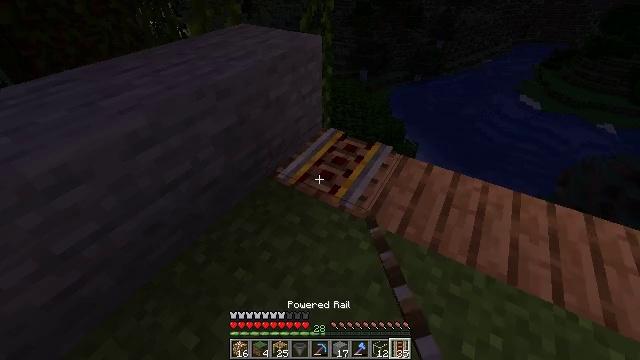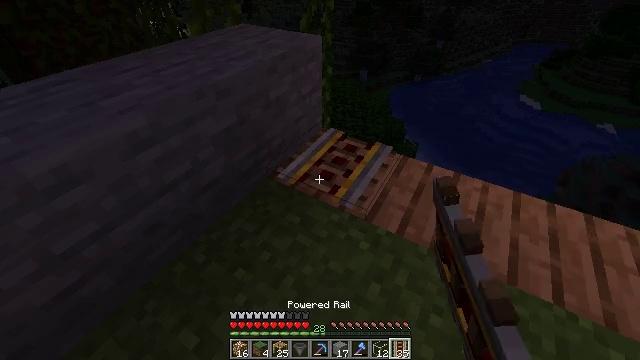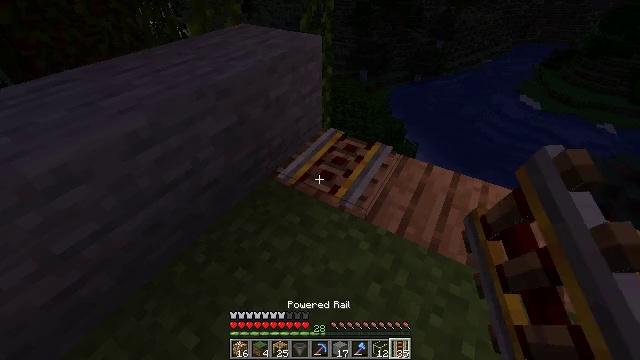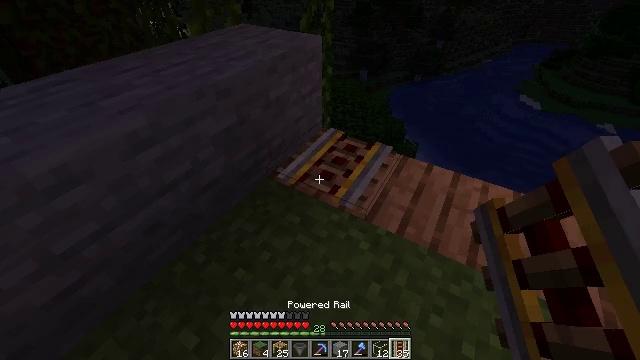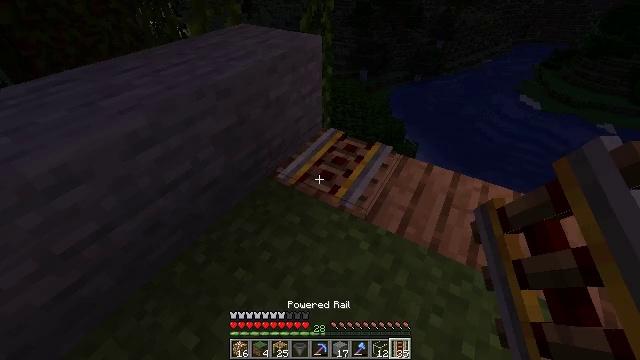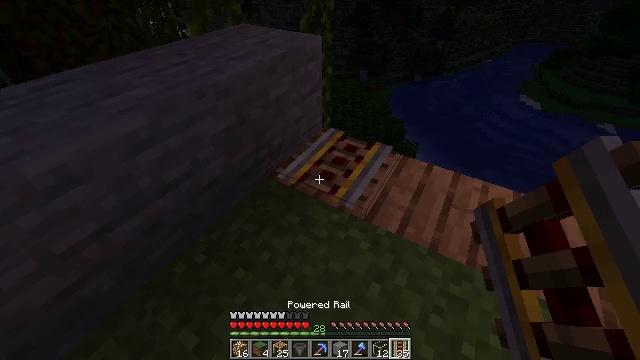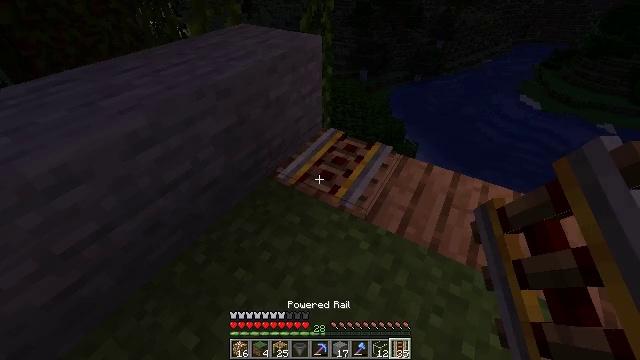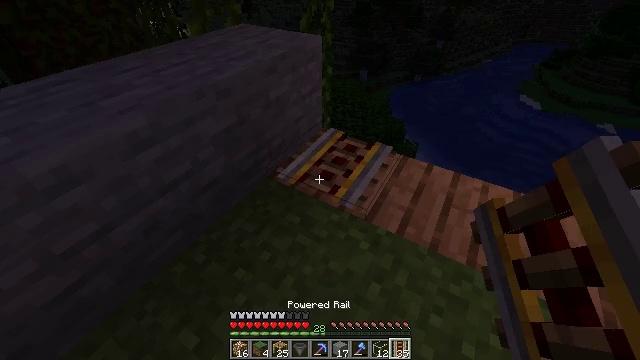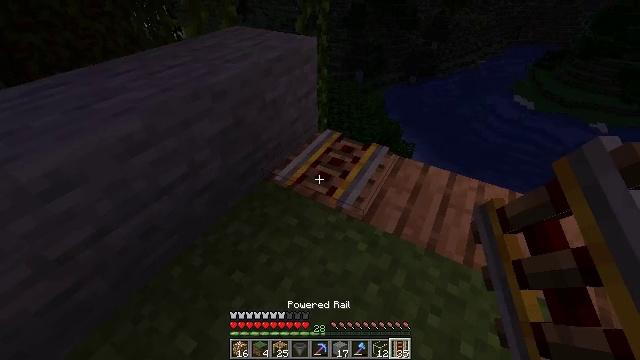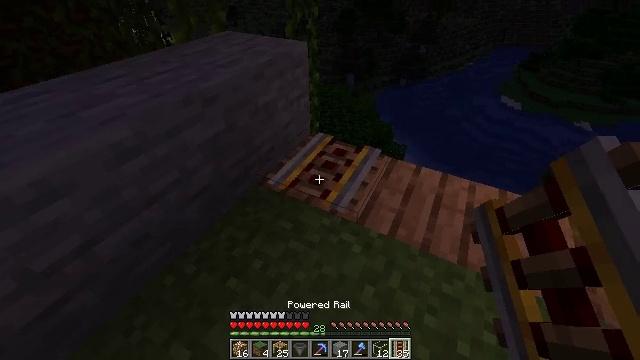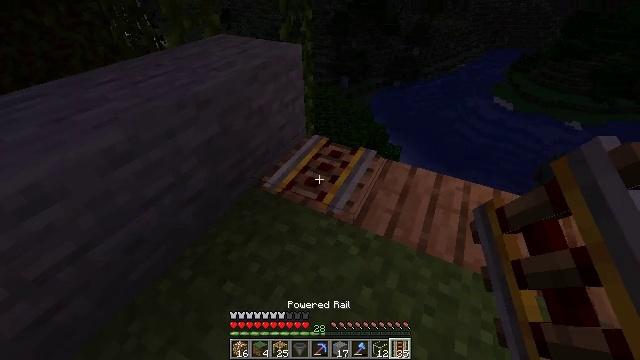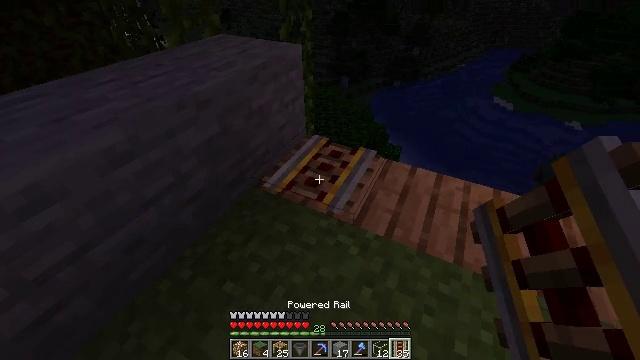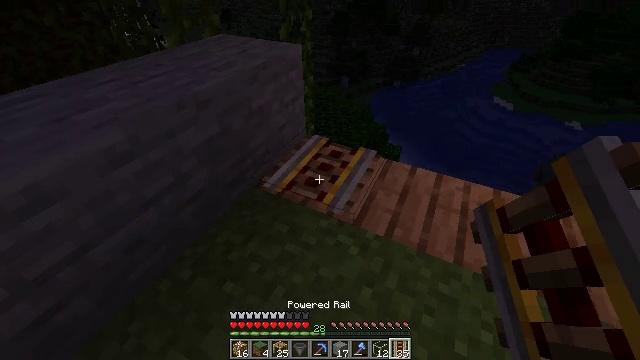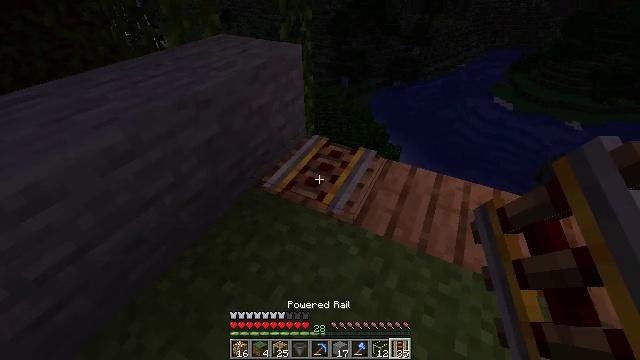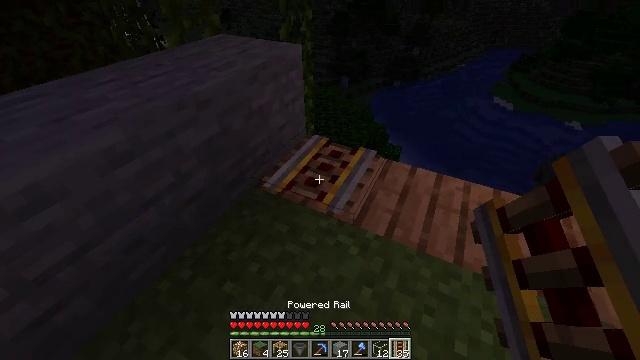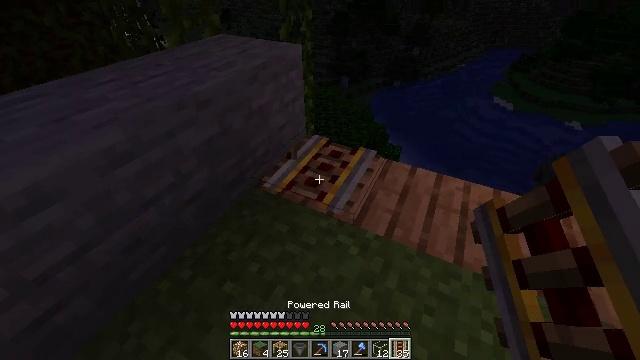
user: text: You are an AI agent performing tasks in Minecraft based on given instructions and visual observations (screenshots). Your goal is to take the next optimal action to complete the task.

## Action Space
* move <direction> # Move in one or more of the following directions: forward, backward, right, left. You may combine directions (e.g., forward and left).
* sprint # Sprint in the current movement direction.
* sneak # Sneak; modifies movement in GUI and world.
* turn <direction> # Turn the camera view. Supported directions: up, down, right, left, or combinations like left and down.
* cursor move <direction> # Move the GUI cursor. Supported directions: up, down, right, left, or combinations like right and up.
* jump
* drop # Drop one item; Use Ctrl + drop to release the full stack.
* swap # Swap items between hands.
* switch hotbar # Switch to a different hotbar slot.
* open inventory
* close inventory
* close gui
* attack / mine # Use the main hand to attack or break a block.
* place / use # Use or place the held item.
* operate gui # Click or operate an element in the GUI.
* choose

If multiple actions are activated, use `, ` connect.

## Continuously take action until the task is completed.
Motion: motion action
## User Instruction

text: Mine the powered rail from the track.
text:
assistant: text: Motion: no_op
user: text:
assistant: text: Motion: no_op
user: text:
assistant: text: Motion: no_op
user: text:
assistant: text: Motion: no_op
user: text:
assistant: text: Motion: no_op
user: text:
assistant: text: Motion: no_op
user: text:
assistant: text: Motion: no_op
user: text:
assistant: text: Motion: no_op
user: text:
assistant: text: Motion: turn right
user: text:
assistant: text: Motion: turn right
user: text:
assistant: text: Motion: no_op
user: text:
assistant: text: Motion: no_op
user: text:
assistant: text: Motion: no_op
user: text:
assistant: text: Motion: no_op
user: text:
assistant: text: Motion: attack / mine
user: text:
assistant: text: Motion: attack / mine
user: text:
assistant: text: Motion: turn down, attack / mine
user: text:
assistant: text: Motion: attack / mine
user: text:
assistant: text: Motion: attack / mine
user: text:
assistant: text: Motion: attack / mine
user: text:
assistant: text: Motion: attack / mine
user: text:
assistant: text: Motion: attack / mine
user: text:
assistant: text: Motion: attack / mine
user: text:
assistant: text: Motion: attack / mine
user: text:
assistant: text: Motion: attack / mine
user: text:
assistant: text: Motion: attack / mine
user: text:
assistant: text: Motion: attack / mine
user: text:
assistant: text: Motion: attack / mine
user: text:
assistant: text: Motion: attack / mine
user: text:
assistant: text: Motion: attack / mine